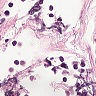
Metastatic tissue present: no